Question: I am somewhat new to CSS and I have a problem that I can't seem to solve. I would like to have a series of divs on my page (stacked one on top of the other) and each of them should contain some text, and one or more images.
In particular, I would like the text to be left aligned, and vertically aligned in the middle, and the images should be right aligned, and the height of the div should be based upon the height of the images (which can be variable).
Basically each of the divs should look like so:

So far I have been able to get one or more of the requirements listed above, but never all of them at the same time. Is this actually possible with pure CSS, or should I just quit wasting my time and use a table?
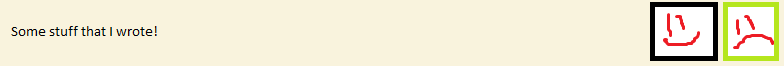
Answer: Hi i have a solution for you chek this link <URL>.
It's based use some properties like:
'''
float and vertical-align.
'''
This code allows flexible height and width of img, and also his container center vertically de text.Just try with more large texts or images.